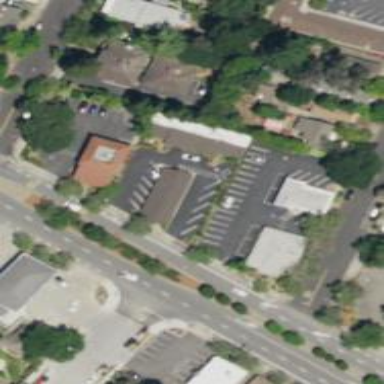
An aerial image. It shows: Clinic.